Question:
Im new to Java and confused about the 'getTestScore(int):' and 'setTestScore(int,int)' methods.
I dont understand how I can use getters and setters on an attribute that has yet to be defined. Should the ULM diagram first define something like 'private int testScore';? Im sure Im overlooking something basic but Ive spent hours trying to figure it out.
Thanks
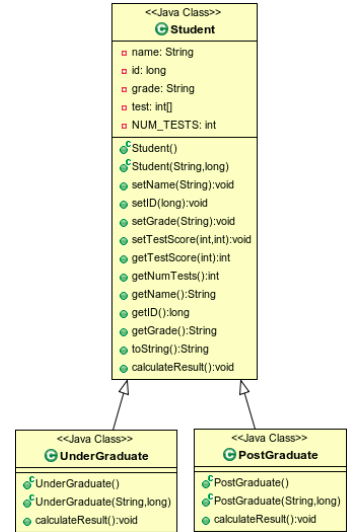
Answer: The property 'test' is an array. 'setTestScore(i,s)' probably stores score 's' at index 'i' in the 'test' array and 'getTestScore' retrieves the 'i'th element from the 'test' array.
It might have been more clear if the property was called 'testScores'